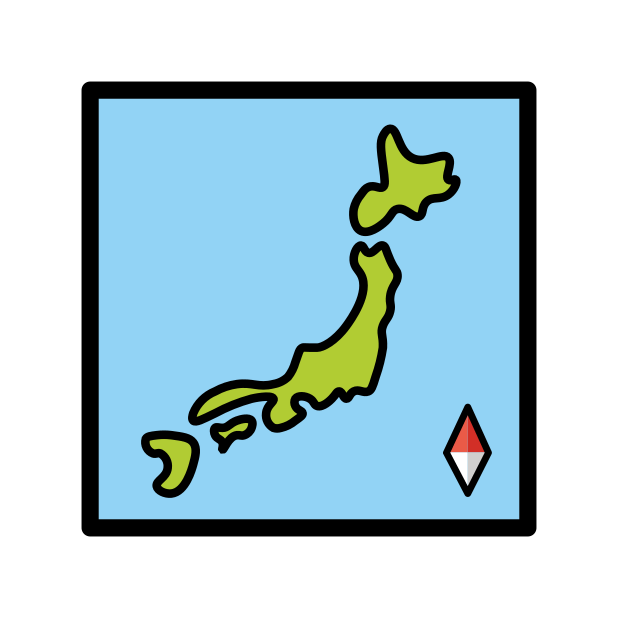
Emoji: 🗾
Name: silhouette of japan
Unicode: 0x1f5fe